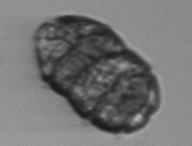
Label: Margalefidinium